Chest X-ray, PA view. Patient: 52 years old, sex F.
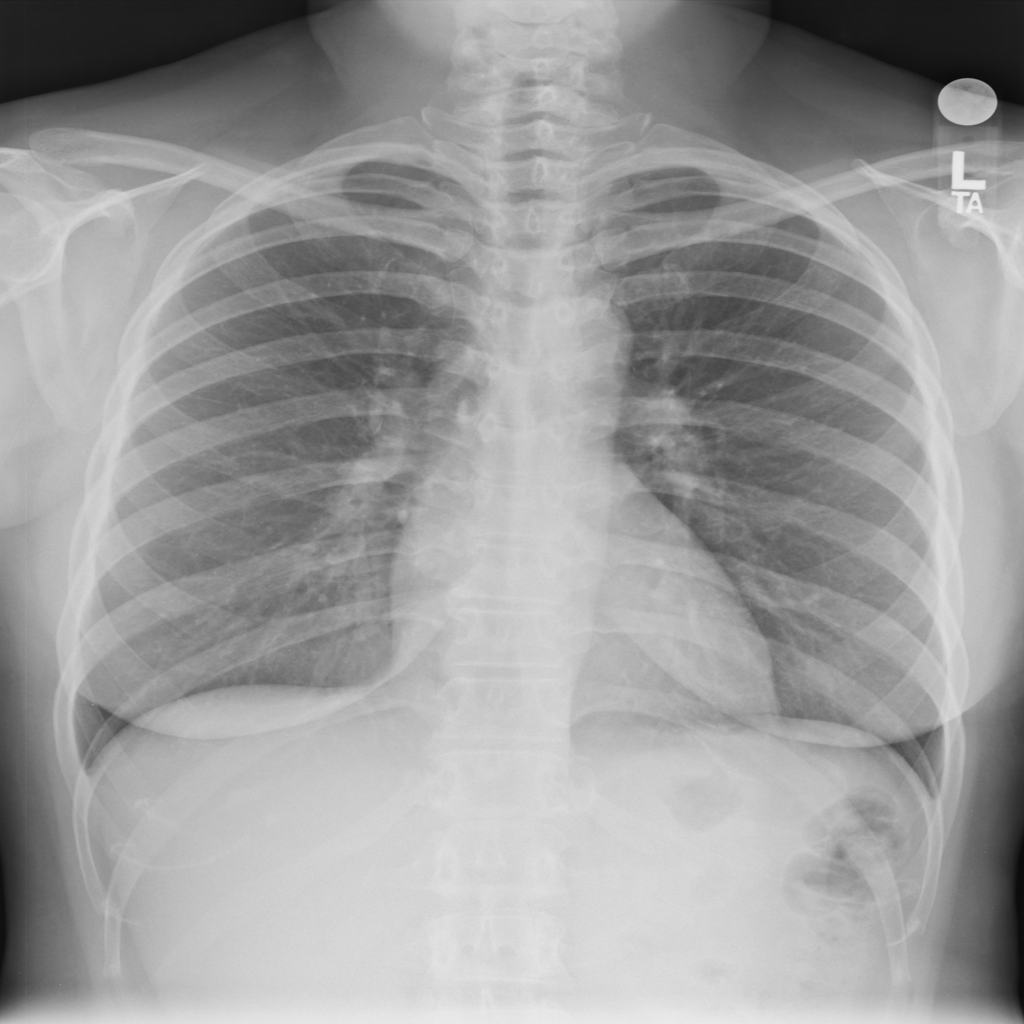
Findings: No Finding